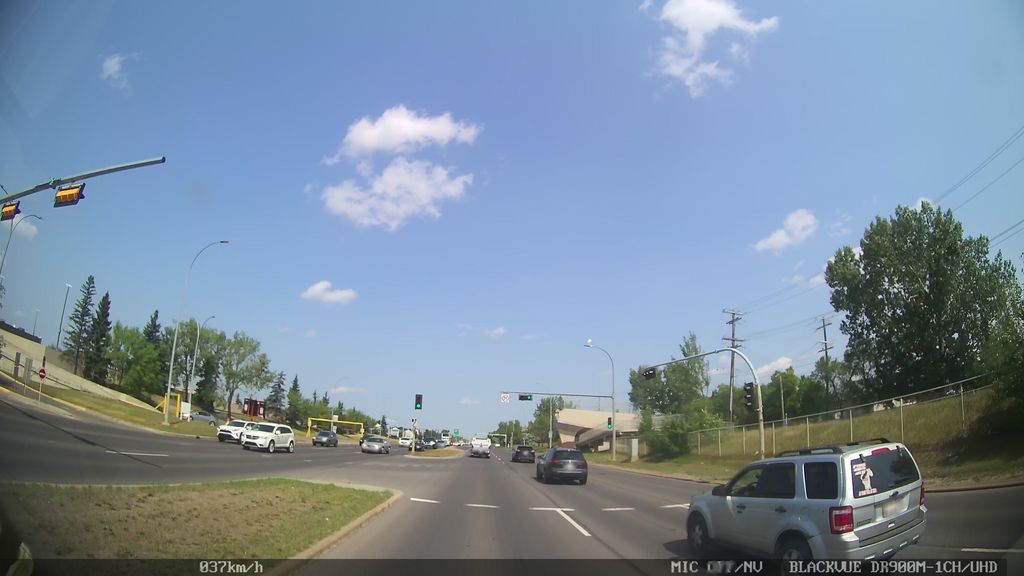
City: edmonton